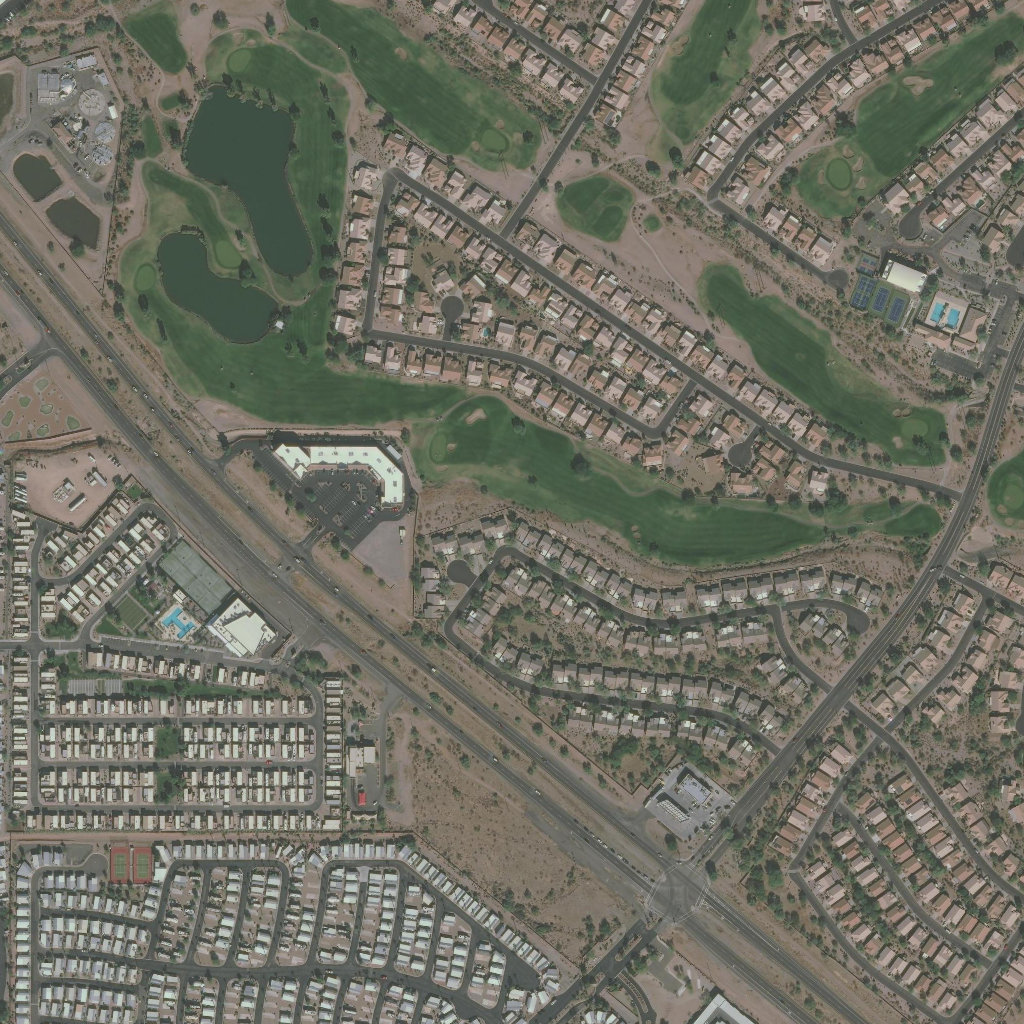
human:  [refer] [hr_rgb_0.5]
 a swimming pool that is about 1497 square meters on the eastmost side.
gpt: <box>[[89, 28, 94, 33, 0]]</box>

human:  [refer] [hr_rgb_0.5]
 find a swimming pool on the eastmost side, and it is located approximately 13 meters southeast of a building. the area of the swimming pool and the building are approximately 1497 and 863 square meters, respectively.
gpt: <box>[[89, 28, 94, 33, 0]]</box>

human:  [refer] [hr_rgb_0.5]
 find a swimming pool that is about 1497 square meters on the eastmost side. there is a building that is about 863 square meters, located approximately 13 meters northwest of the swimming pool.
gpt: <box>[[89, 28, 94, 33, 0]]</box>

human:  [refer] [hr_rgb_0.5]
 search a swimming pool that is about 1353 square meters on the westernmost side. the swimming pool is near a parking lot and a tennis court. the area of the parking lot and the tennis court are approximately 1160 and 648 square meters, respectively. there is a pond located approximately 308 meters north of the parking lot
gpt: <box>[[14, 58, 20, 64, 0]]</box>